Question: I have some trouble with creating a table in TCPDF in which all header columns, except the first and last, should be rotated by 90 degrees (or: the text in that cells should be vertical).
Is there a way to rotate just the test within a cell, not the complete cell itself?
I want the table to look like this:

Thanks for your help.
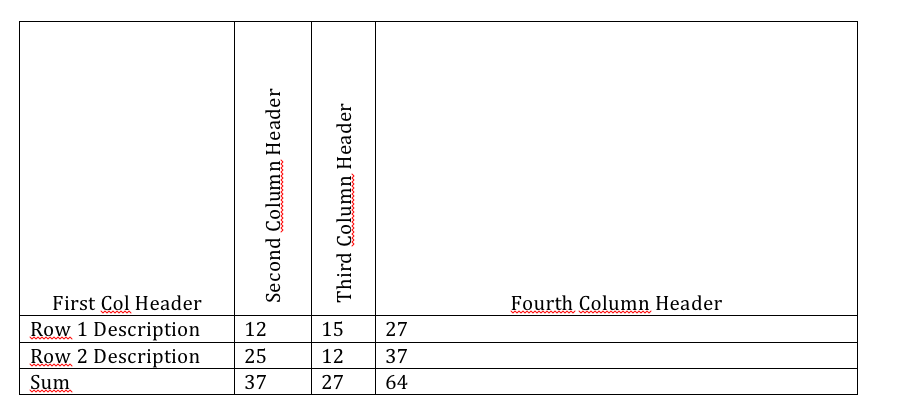
Answer: It's simple one, Please check the following code.
'''
$pdf->StartTransform();
$pdf->Rotate(-90);
$pdf->Cell(0,0,'This is a sample data',1,1,'L',0,'');
$pdf->StopTransform();
'''